Question: I want to create a menu from xml uing jQuery. The sub menu should display only when I click on main menu.
This is the first time I am working with xml using jQuery so having a hard time.
Please help!

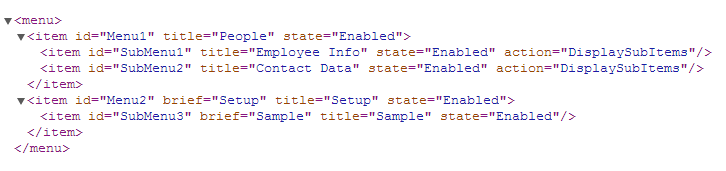
Answer: You may want to parse the XML to then create menu items from this data. See here for more info:
<URL>
Also see:
<URL>